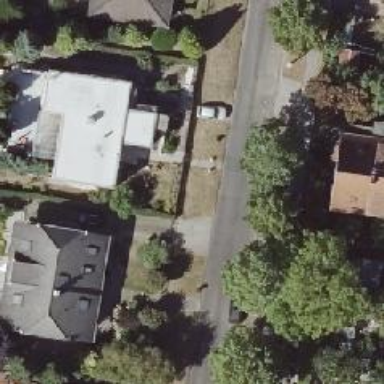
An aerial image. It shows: Footway.